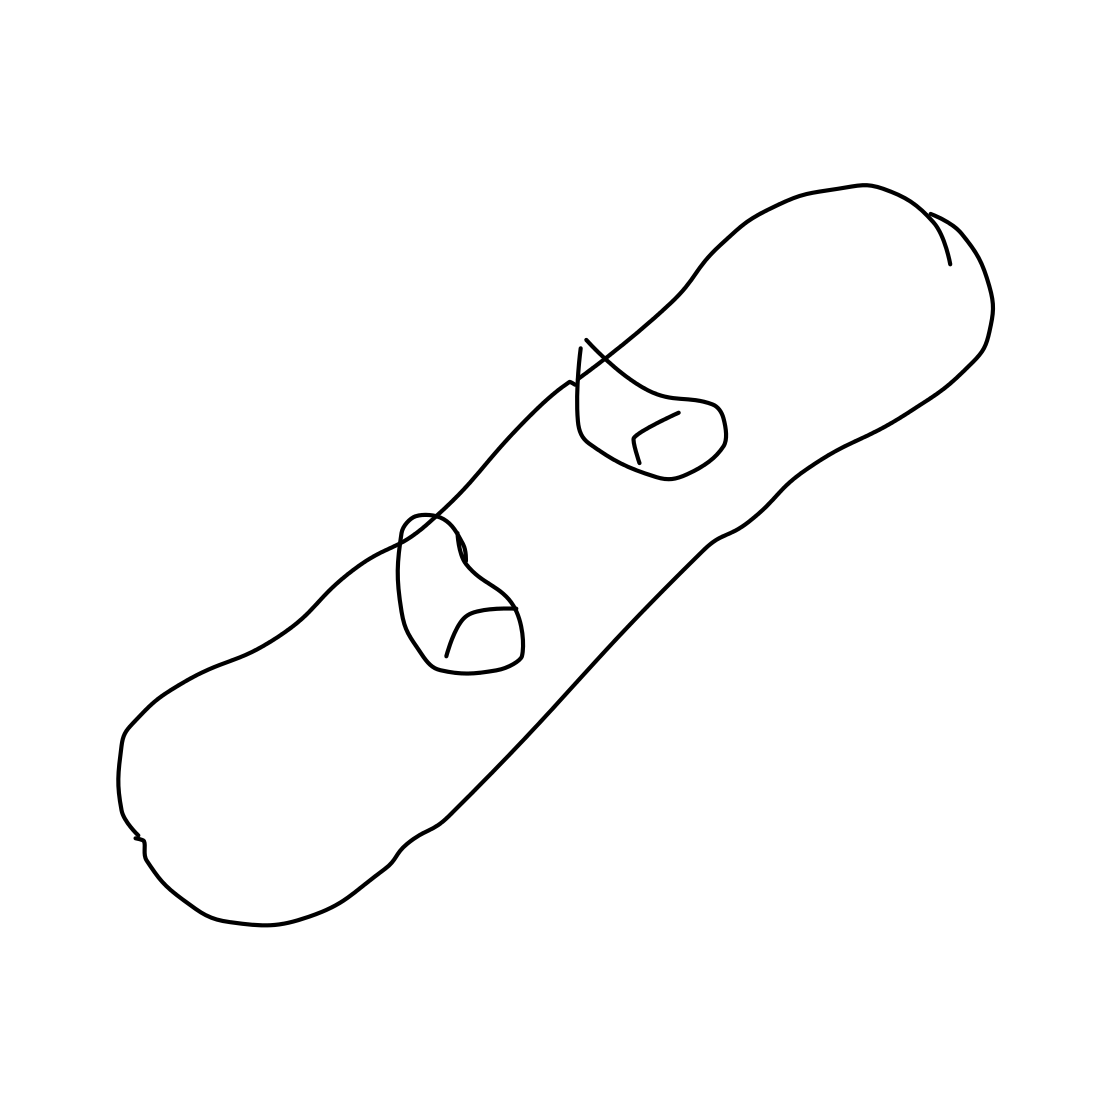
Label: snowboard